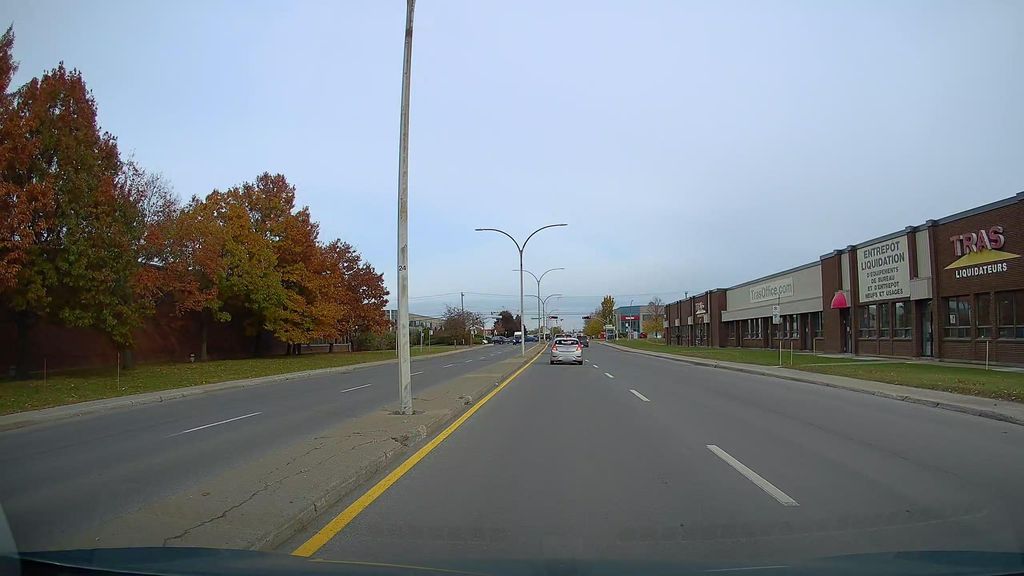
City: montreal